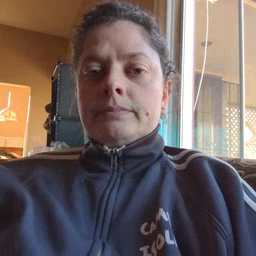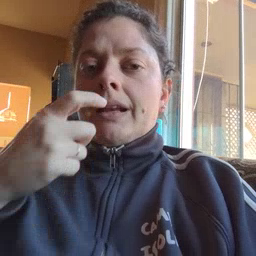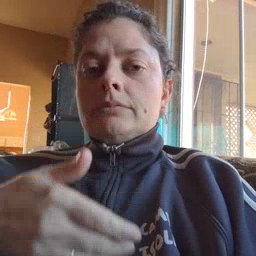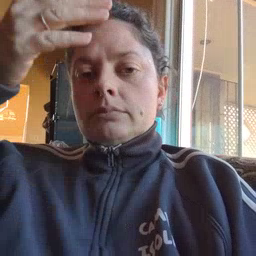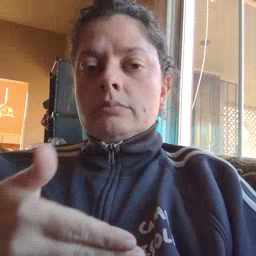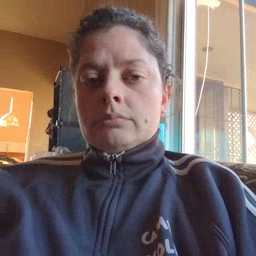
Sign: glasswindow